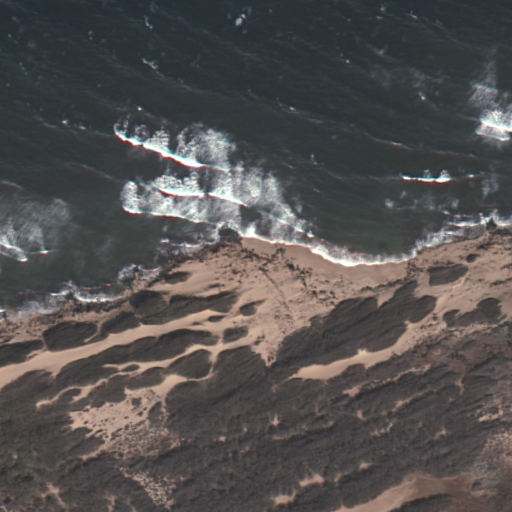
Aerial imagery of cape in Hawaii named Halealono containing only unknown